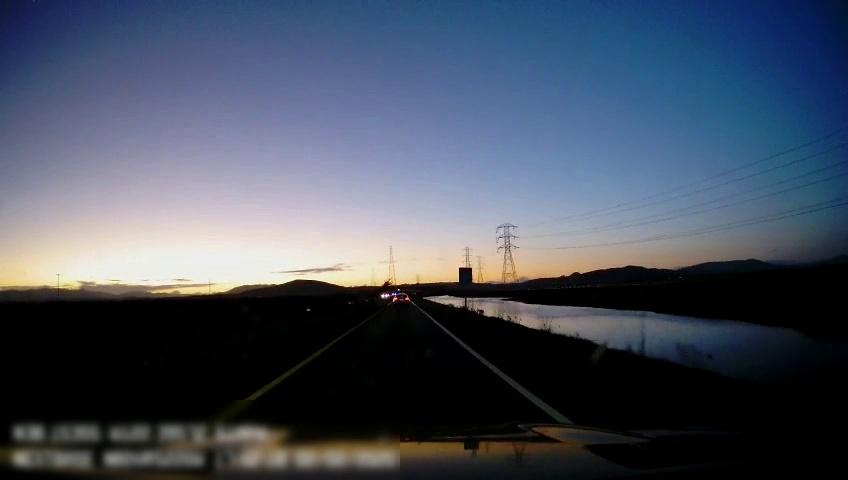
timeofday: Dusk/Dawn/Twilight
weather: Sunny
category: Drivable Space
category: Vehicles | Car
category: Lanes | Current Lane
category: Lanes | Current Lane
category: Traffic | Signs